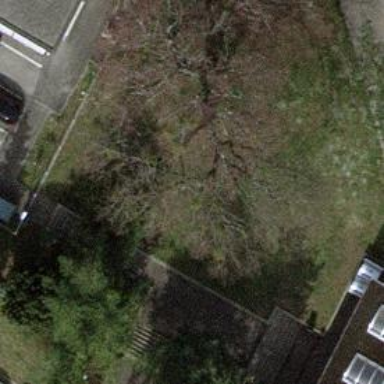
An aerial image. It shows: Evergreen tree with needle-leaved leaves.